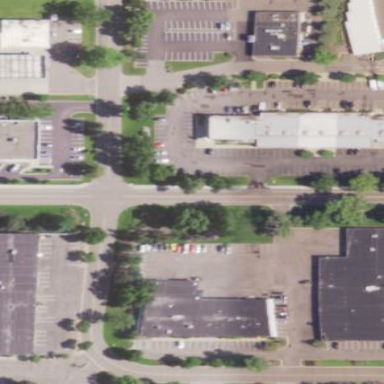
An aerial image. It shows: Retail area.